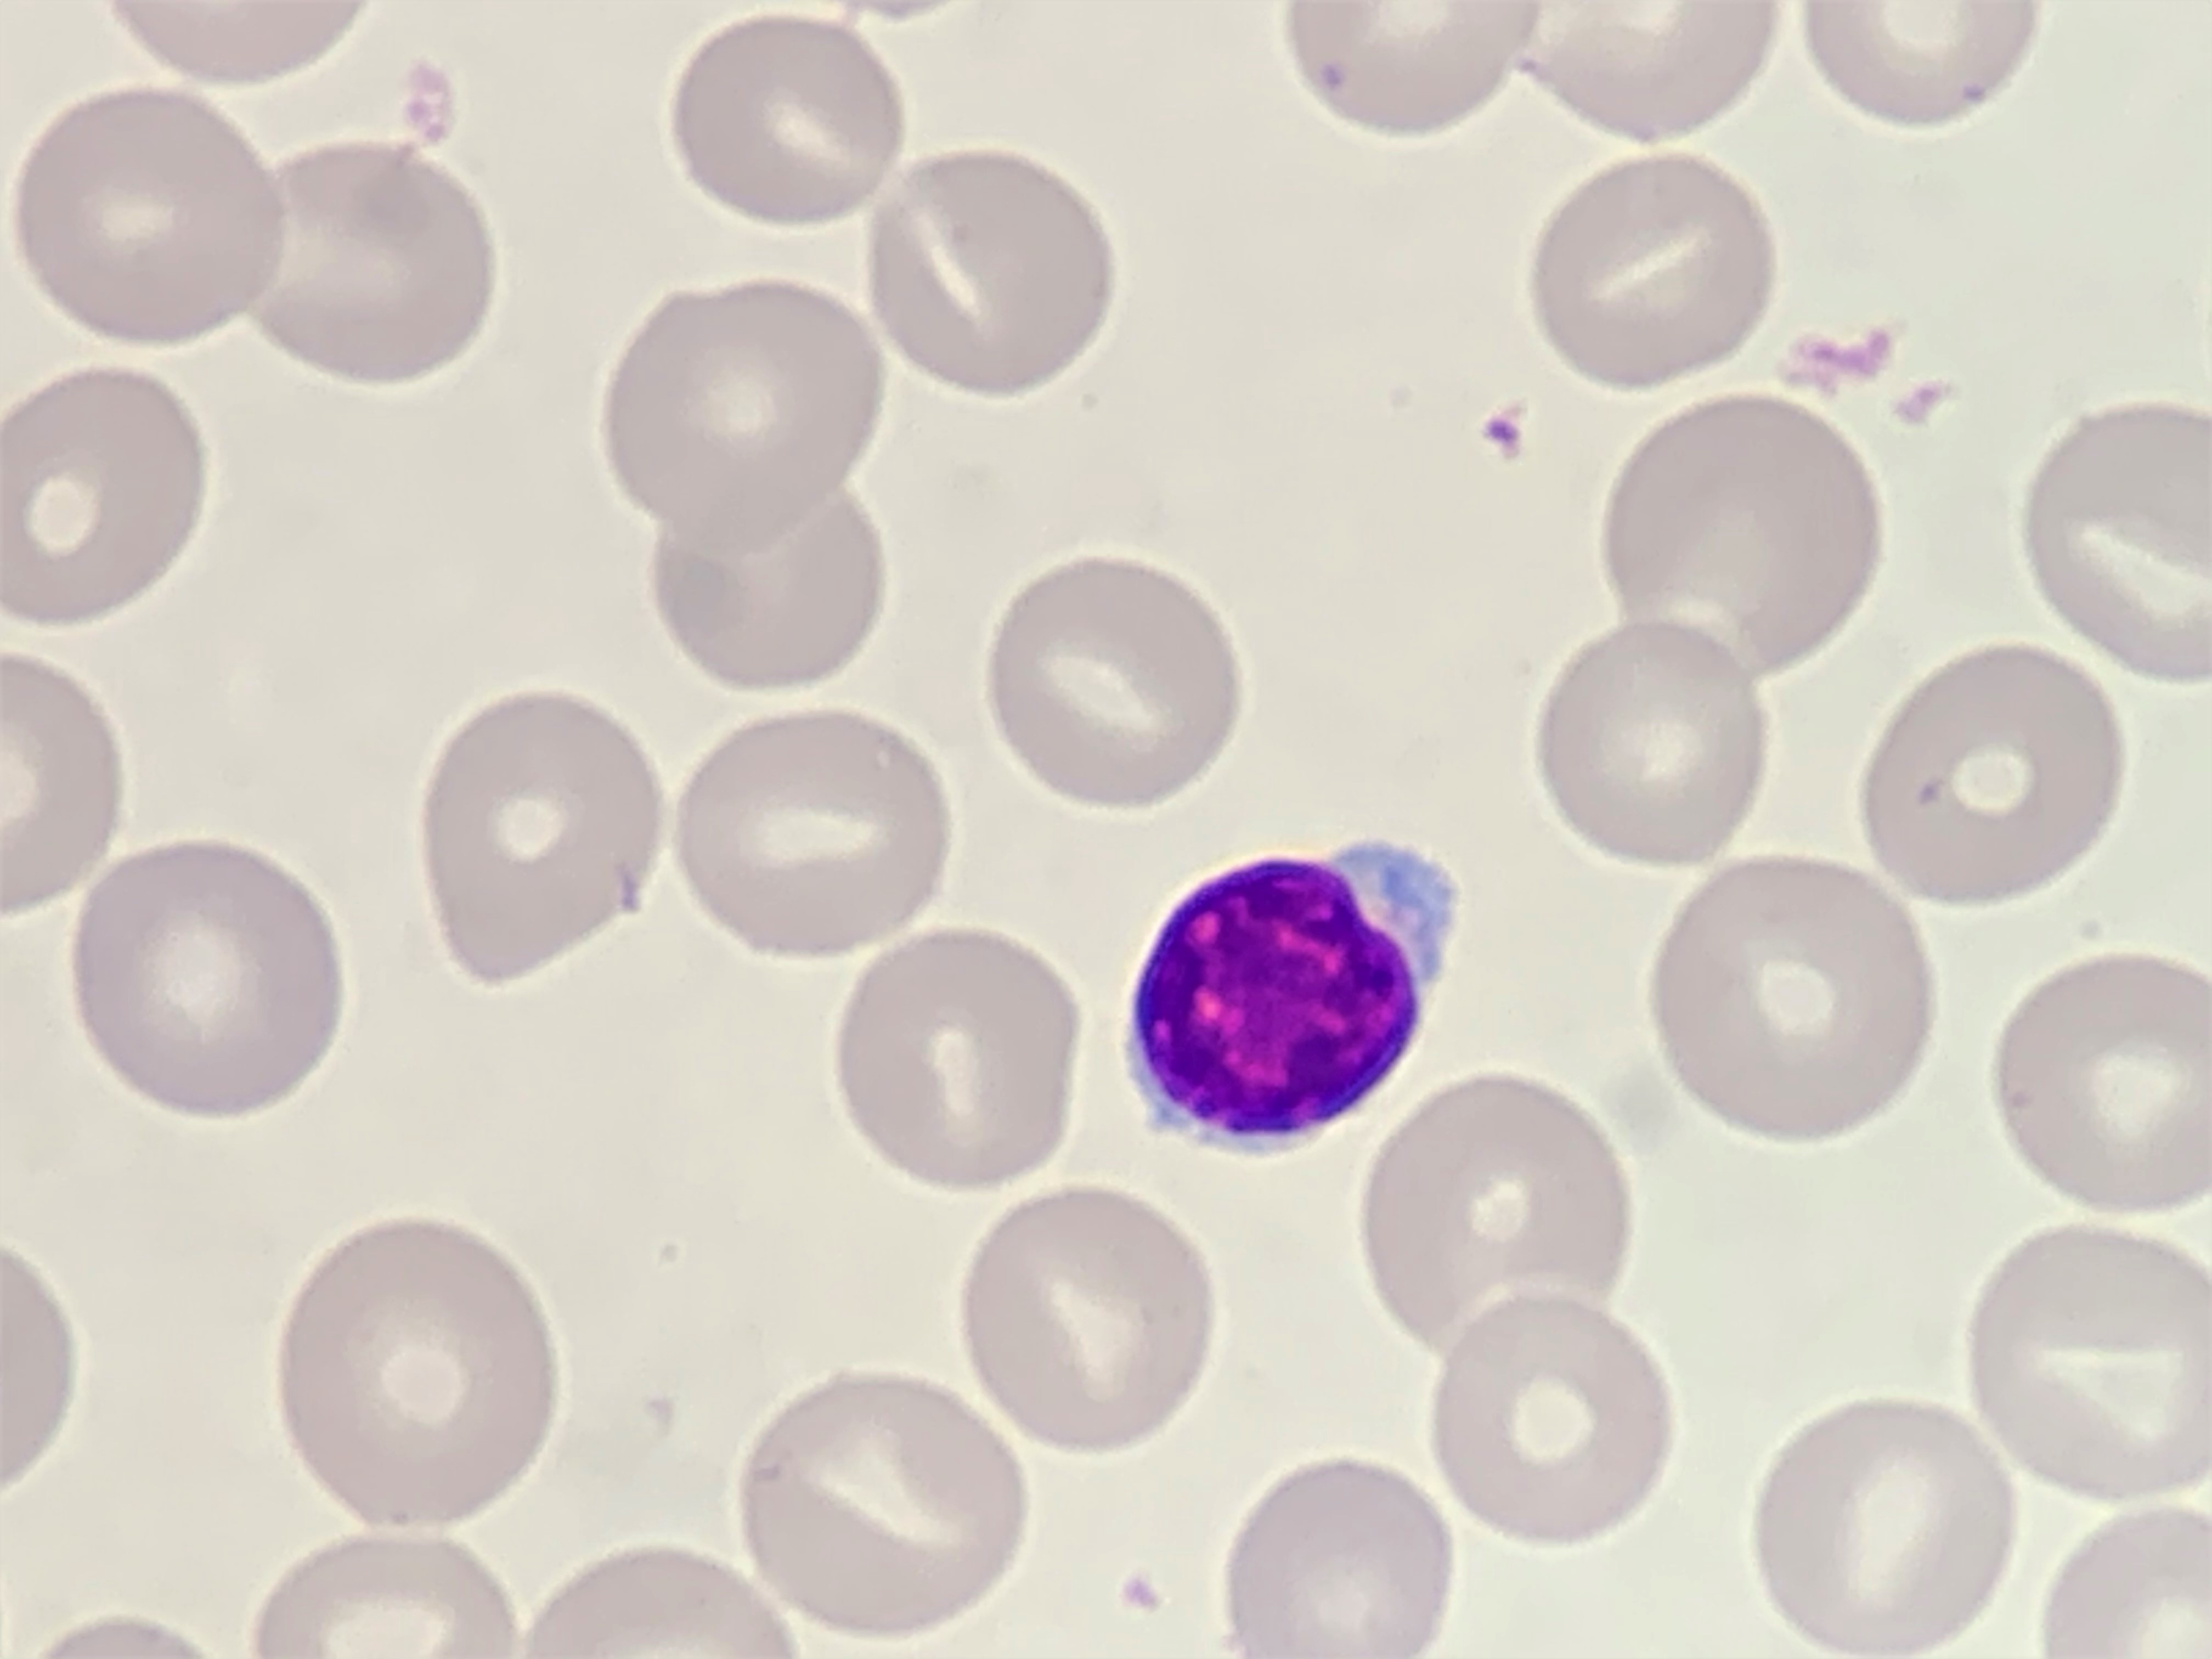
Cell type: LYMPHOCYTES